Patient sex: M
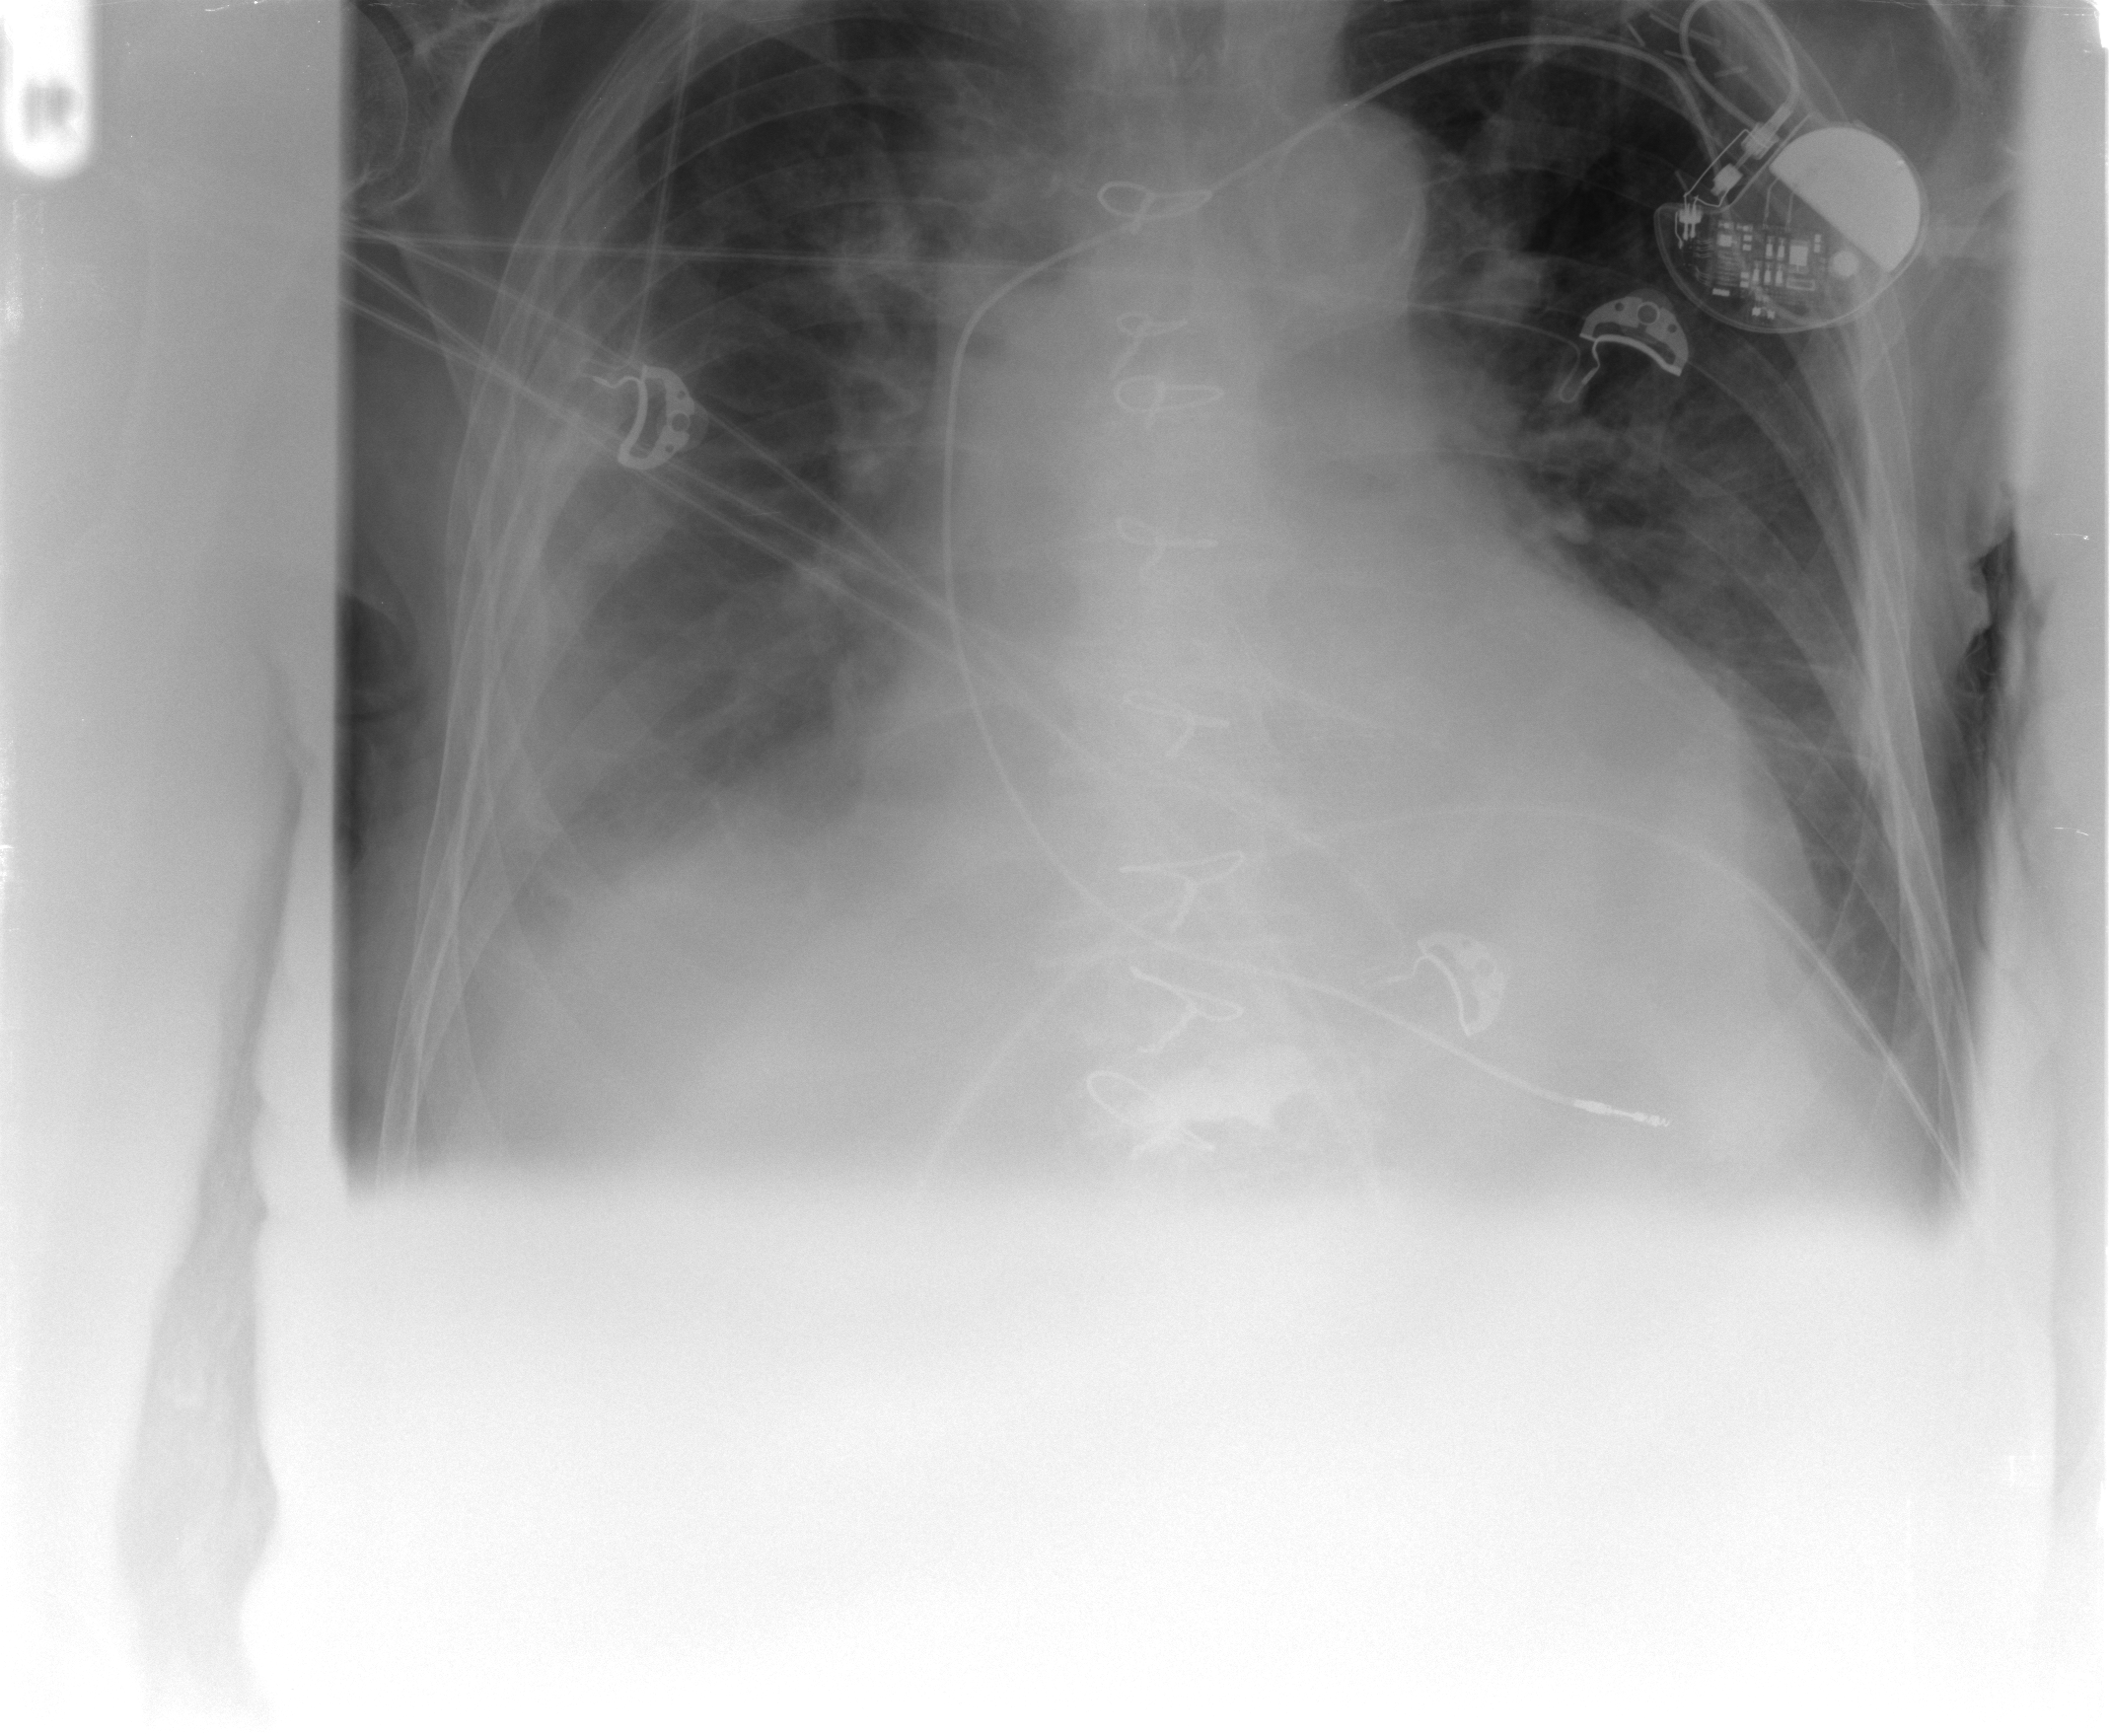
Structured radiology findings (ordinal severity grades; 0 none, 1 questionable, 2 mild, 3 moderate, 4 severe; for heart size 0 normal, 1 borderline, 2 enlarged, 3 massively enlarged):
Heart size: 2
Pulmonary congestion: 2
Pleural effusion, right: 3
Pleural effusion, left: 2
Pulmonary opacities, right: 2
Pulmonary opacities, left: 0
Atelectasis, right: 2
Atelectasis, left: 2